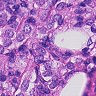
Metastatic tissue present: yes